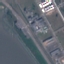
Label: Highway